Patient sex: M
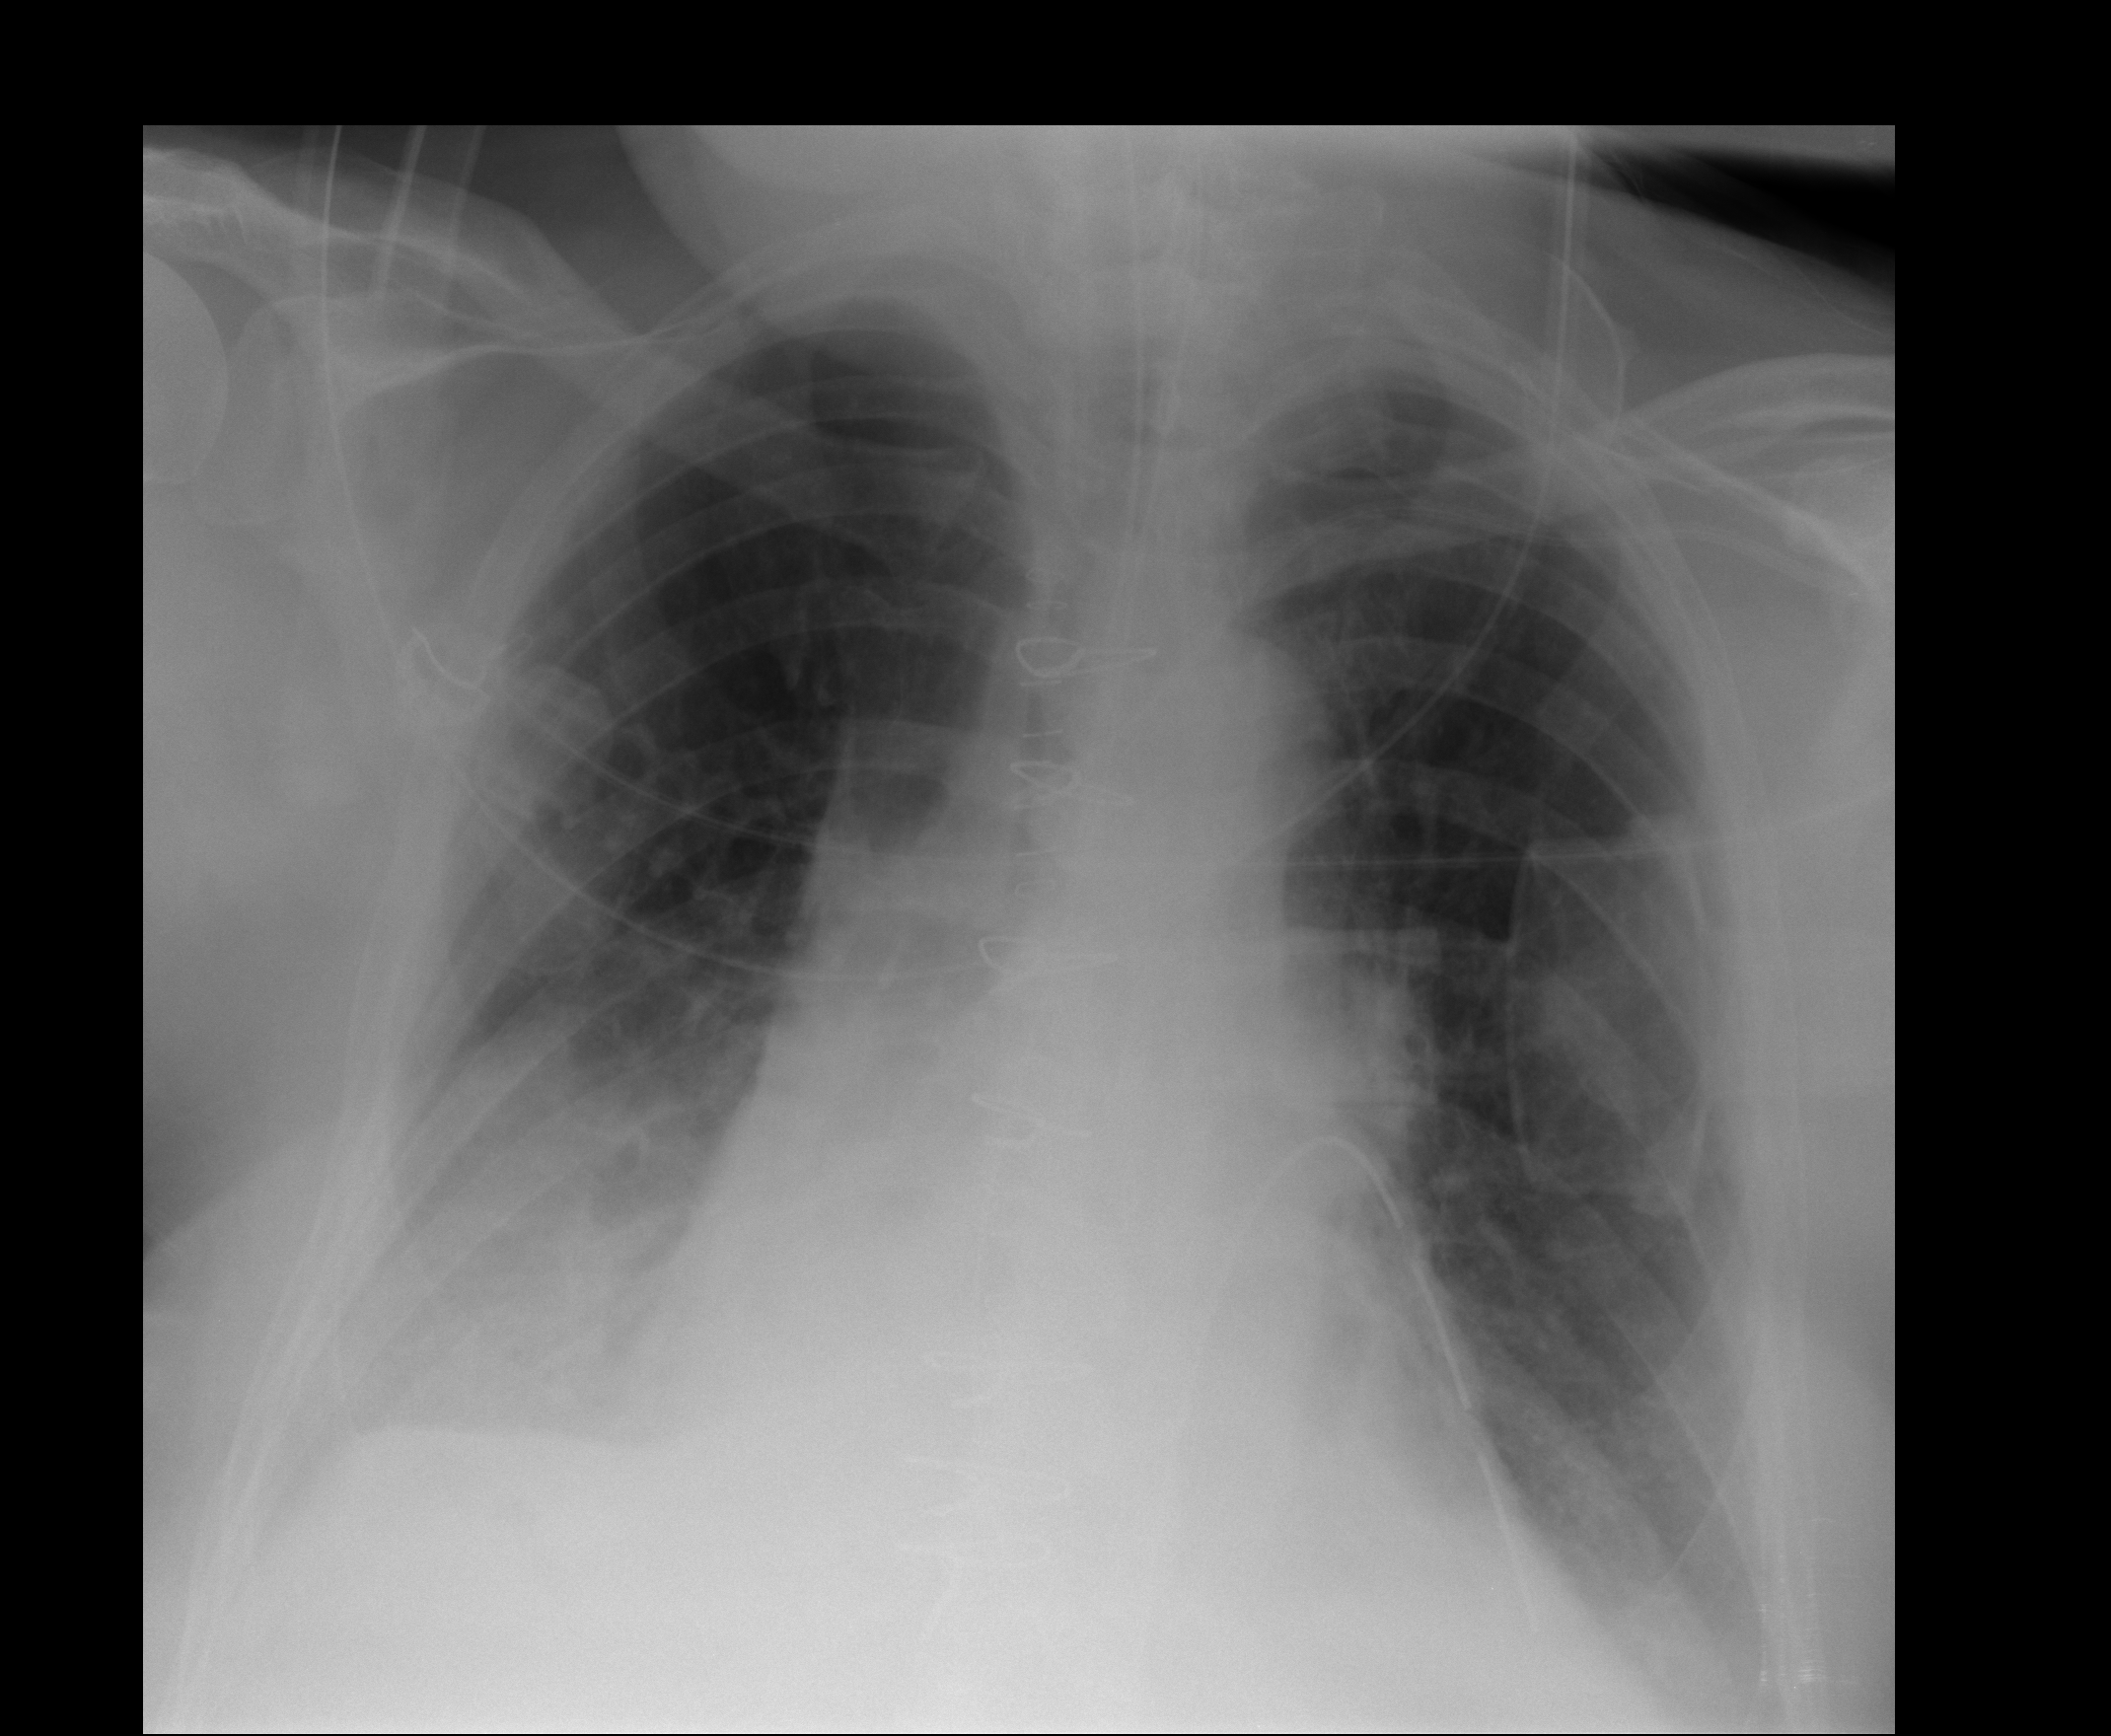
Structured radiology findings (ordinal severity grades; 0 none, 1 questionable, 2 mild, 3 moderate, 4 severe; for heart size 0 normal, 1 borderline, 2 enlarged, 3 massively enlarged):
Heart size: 1
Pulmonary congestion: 1
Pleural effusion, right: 2
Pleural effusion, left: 2
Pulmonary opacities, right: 2
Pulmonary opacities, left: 1
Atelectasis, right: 2
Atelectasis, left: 2